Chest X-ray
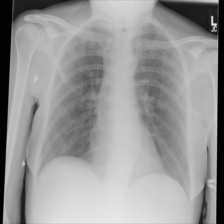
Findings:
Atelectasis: negative
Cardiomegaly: negative
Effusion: negative
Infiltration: positive
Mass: negative
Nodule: negative
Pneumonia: negative
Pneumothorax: negative
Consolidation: negative
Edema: negative
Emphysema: negative
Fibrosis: negative
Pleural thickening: negative
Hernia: negative